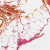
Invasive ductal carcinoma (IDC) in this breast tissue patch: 0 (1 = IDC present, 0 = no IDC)